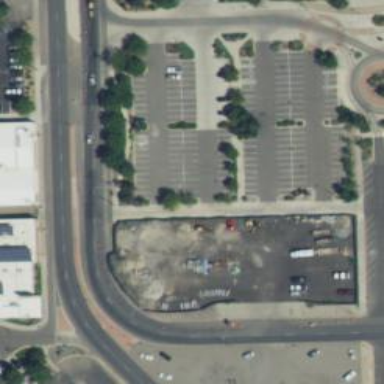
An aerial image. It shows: Parking space.